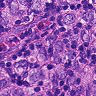
Metastatic tissue present: yes